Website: apple-inc
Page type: account-selection
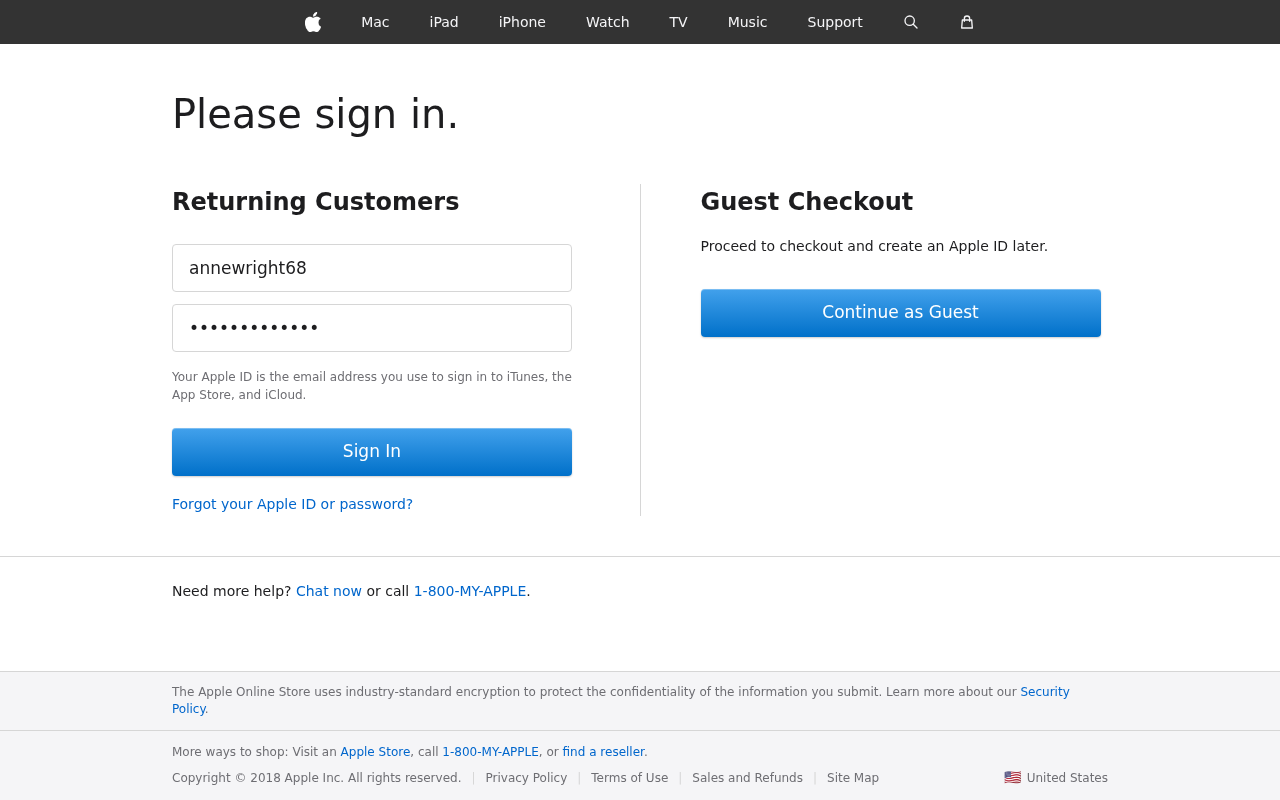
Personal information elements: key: PII_LOGIN_USERNAME
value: annewright68